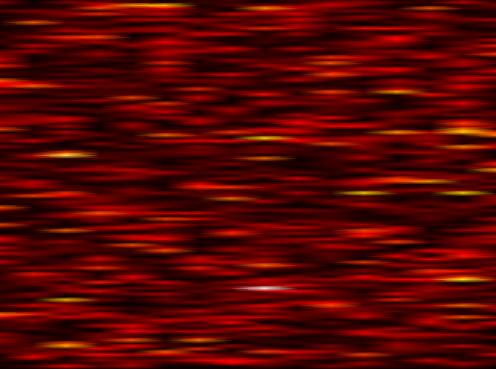
Label: WOLA